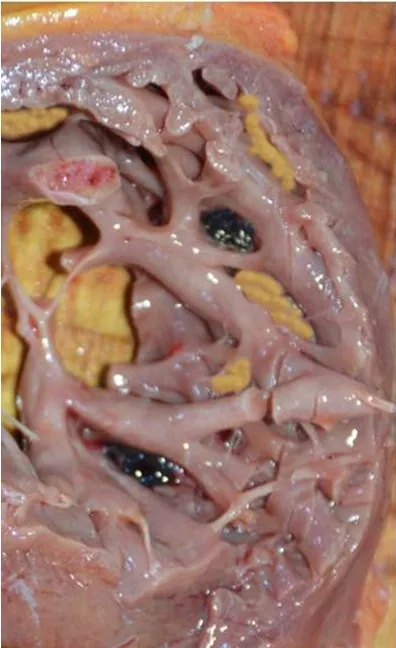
Necropsy aspect of the left ventricular wall revealed at autopsy.
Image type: pathology (fish)